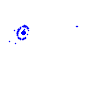
Particle: kaon